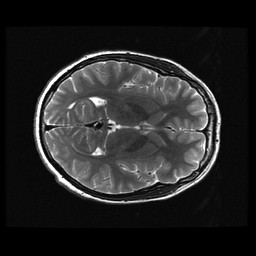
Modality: T2w
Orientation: axial
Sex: male
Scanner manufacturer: ge
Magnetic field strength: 3 T
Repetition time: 5 s
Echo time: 0.1015 s